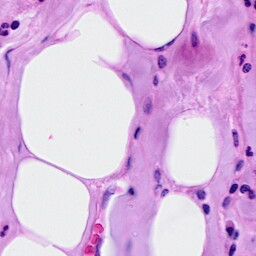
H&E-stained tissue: Breast